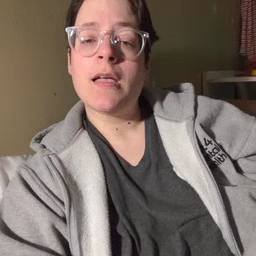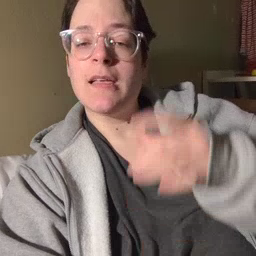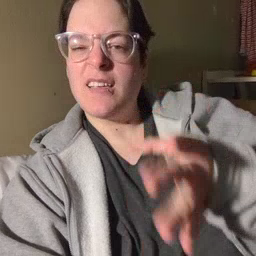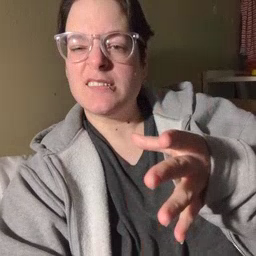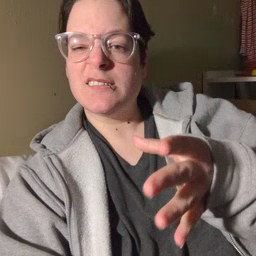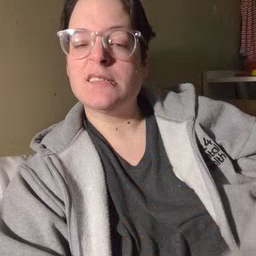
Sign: hate